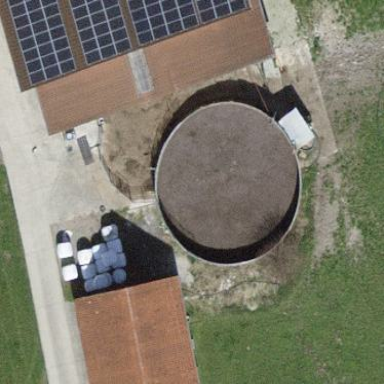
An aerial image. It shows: Silo.